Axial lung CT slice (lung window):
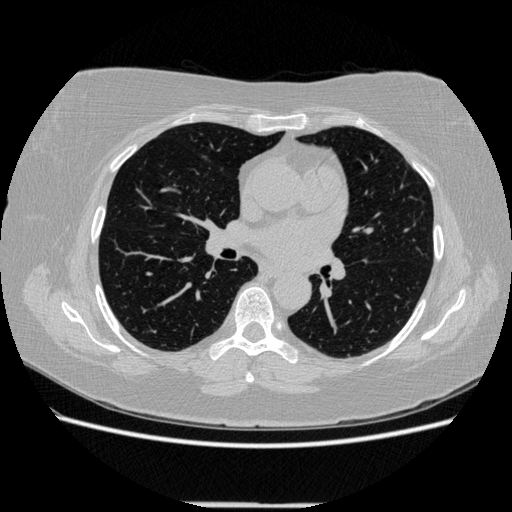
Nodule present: no